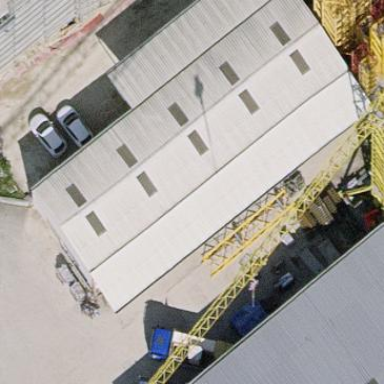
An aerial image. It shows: Industrial building.